Question: I have the following polygon:
> {"type":"Polygon","coordinates":[[[-95.1470947265625,42.2685019842801],[-94.9493408203125,42.2400409352592],[-94.866943359375,42.3213241404624],[-95.0372314453125,42.4349444401055],[-95.1470947265625,42.2685019842801]]]}
This polygon renders properly in <URL>. But when I render it on my page, it looks like this.

Here is the full code used to render this object:
'''
var geometry = {"type":"Polygon","coordinates":[[[-95.1470947265625,42.2685019842801], [-94.9493408203125,42.2400409352592],[-94.866943359375,42.3213241404624],[-95.0372314453125,42.4349444401055],[-95.1470947265625,42.2685019842801]]]};
var mmp_polygon = geometry;
geometry.crs = {"type": "name", "properties": {"name": "EPSG:4326"}};
$('#feeding_operation_map_coords_as_geojson').val(JSON.stringify(geometry));
var map = L.mapbox.map('map', 'examples.map-9ijuk24y')
.setView([41.9022517010637, -93.7140816297676], 8);
var featureGroup = L.featureGroup().addTo(map);
var drawControl = new L.Control.Draw({
draw: {
marker: false,
rectangle: false,
polyline: false,
circle: false
},
edit: {
featureGroup: featureGroup
}
}).addTo(map);
var line_points = mmp_polygon.coordinates[0];
// Mapbox wants lat and long swapped
line_points.forEach(function (entry) {
entry.reverse();
});
// Define polyline options
// http://leafletjs.com/reference.html#polyline
var polyline_options = {
color: '#000'
};
// Defining a polygon here instead of a polyline will connect the
// endpoints and fill the path.
// http://leafletjs.com/reference.html#polygon
var polygon = L.polygon(line_points, polyline_options).addTo(featureGroup);
bounds = featureGroup.getBounds();
console.log("bounds");
console.log(JSON.stringify(bounds));
map.fitBounds(bounds, {padding: [50, 50]})
'''
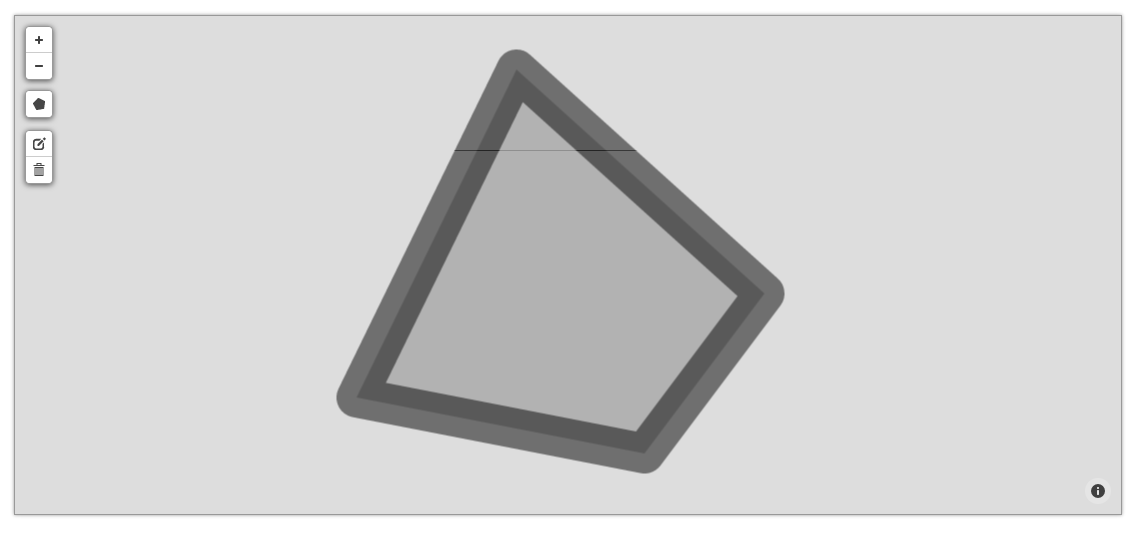
Answer: After the map is loaded, 'setView' is causing a different set of tiles to be loaded than 'fitBounds'. I commented out 'setView' and got the proper tiles to load. Here's a <URL> with my edits.